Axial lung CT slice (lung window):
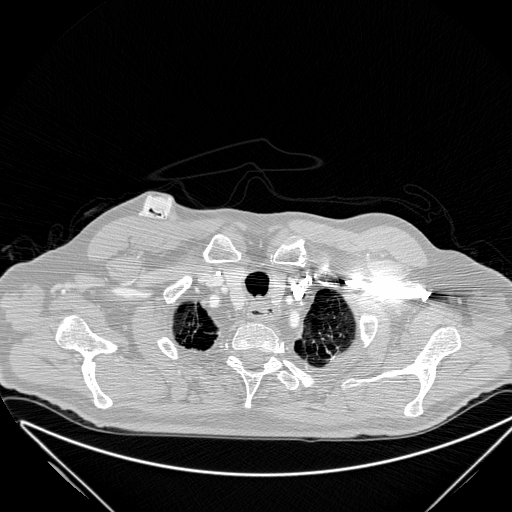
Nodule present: no